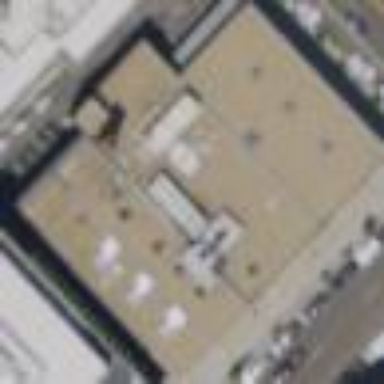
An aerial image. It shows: Retail building with brown roof.